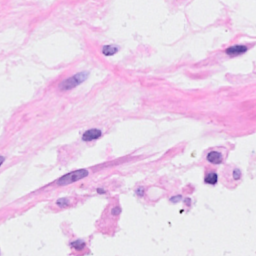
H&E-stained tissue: Breast